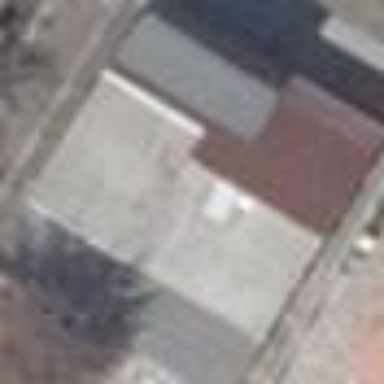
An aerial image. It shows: Detached building with saltbox-shaped roof.